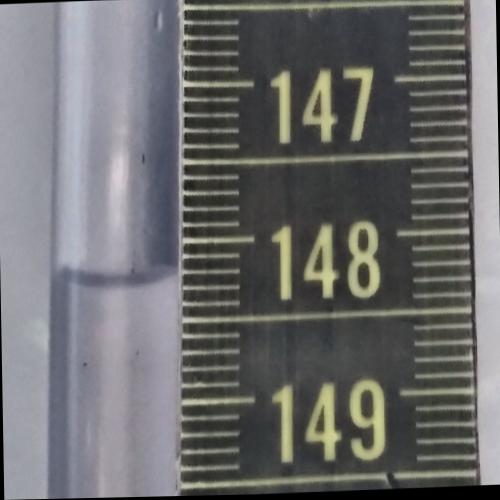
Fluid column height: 148.2 cm